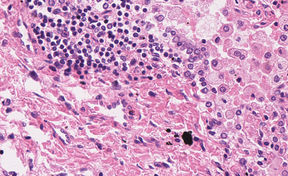
Tumor epithelial tissue: no
Tumor-associated stroma tissue: yes
Normal tissue: no